Interaction volume radius: 5 \u00c5
Interaction volume height: 15 \u00c5
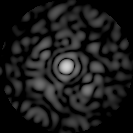
Disorder parameter: 0.8535